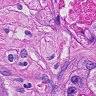
Metastatic tissue present: yes